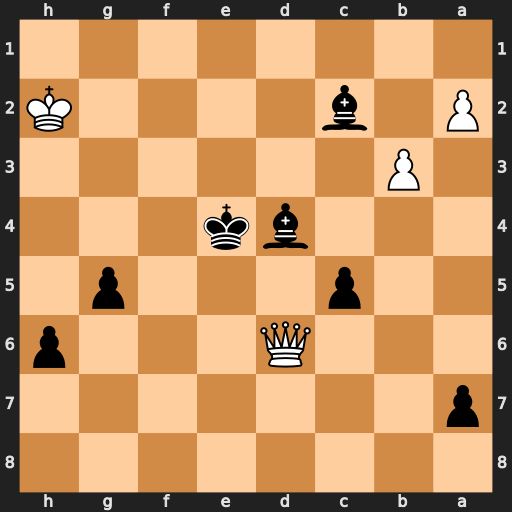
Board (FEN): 8/p7/3Q3p/2p3p1/3bk3/1P6/P1b4K/8
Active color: b
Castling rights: -
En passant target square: -
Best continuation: Be5+ Qxe5+ Kxe5